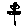
Label: flower